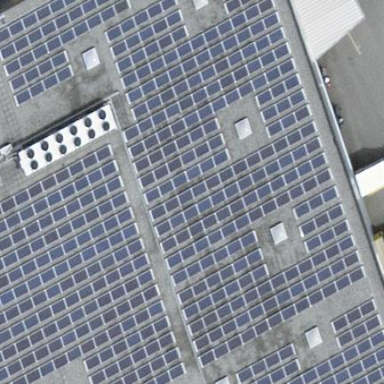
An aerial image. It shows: Solar power generator using photovoltaic panels.